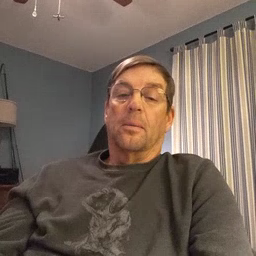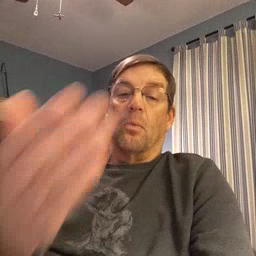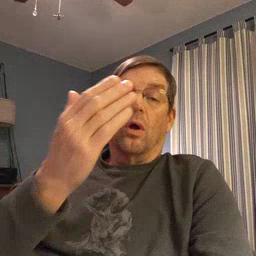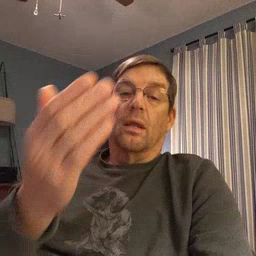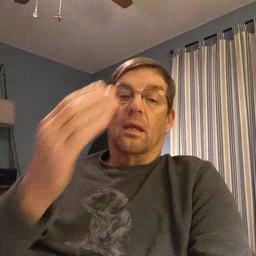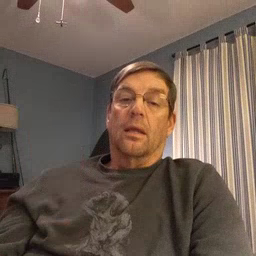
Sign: morning